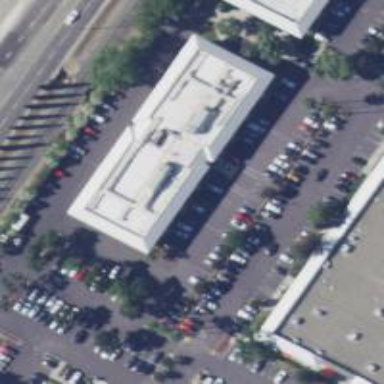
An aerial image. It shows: Healthcare clinic is depicted in the image.